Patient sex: F
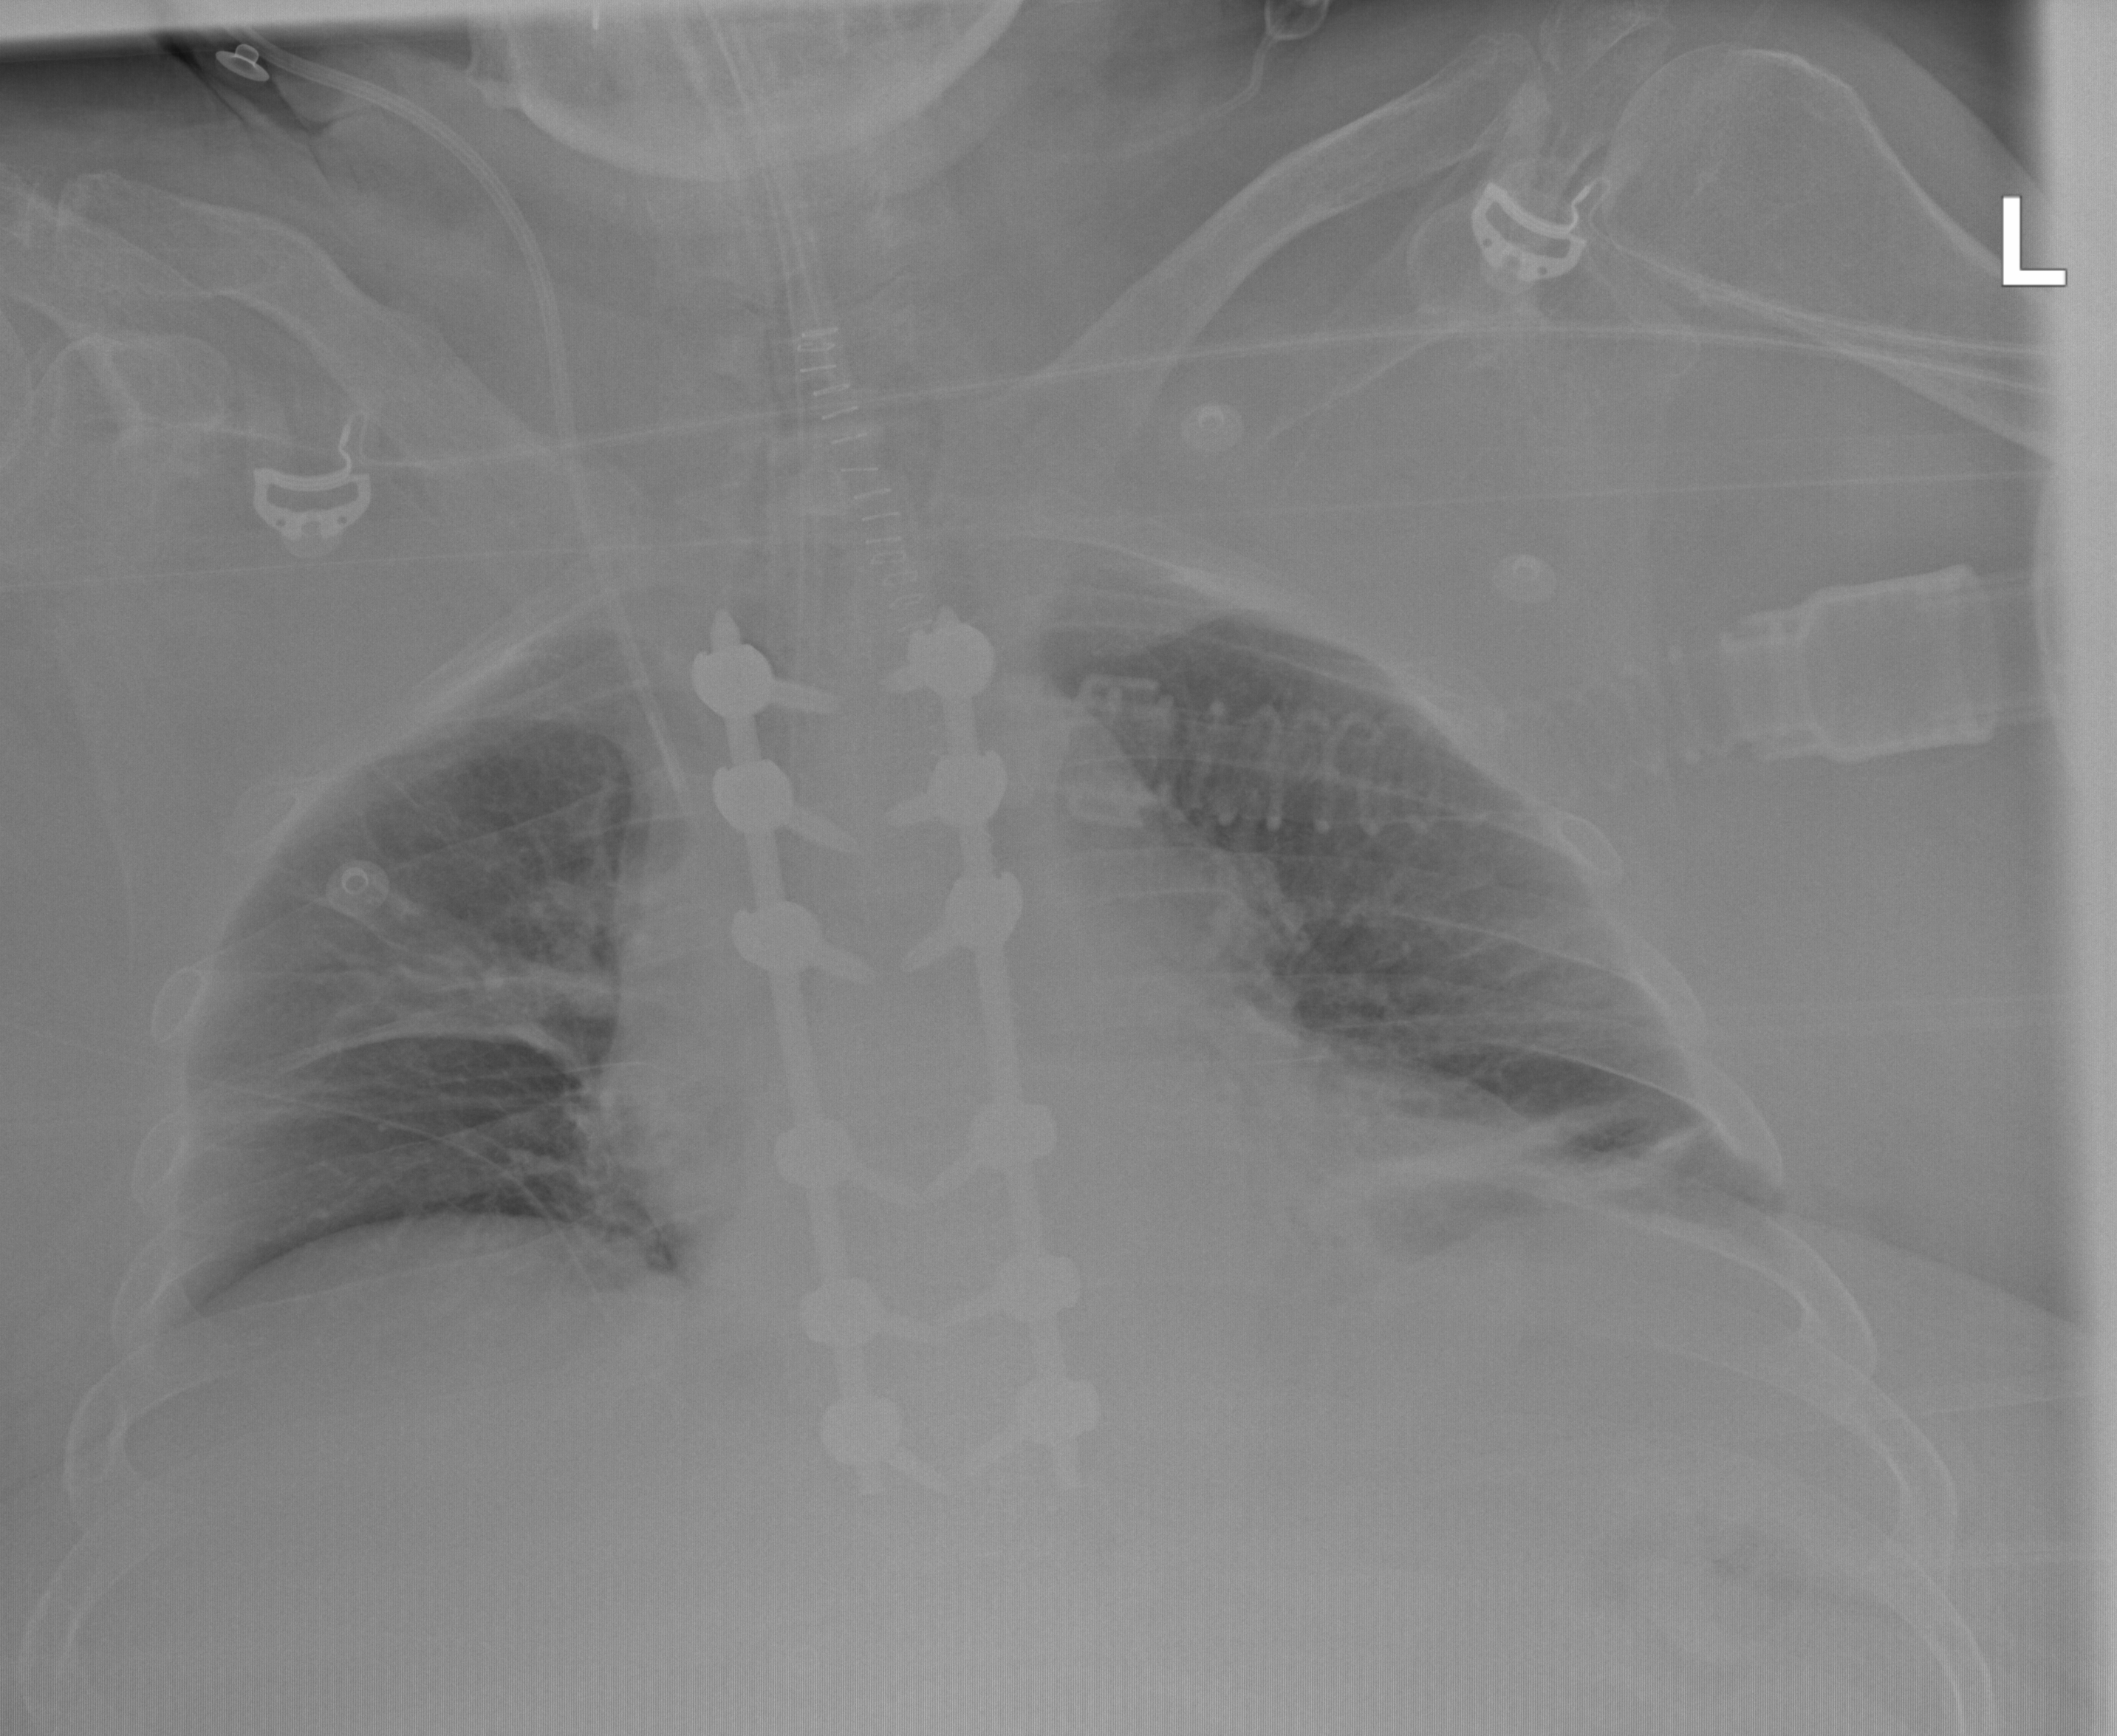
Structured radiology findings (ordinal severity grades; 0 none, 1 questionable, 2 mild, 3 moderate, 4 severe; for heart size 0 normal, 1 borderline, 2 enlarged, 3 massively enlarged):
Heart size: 1
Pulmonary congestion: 2
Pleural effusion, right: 0
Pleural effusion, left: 0
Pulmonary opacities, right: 2
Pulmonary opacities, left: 0
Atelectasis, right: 0
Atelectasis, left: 2